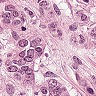
Metastatic tissue present: yes